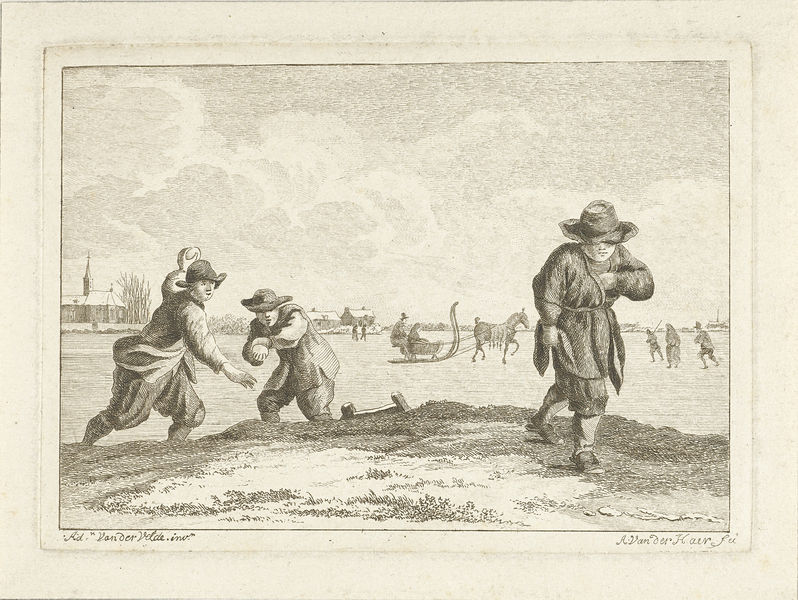
Titel: Sneeuwballengooiers
Künstler: Anthonij van der Haer
Standort: Amsterdam
Institution: Rijksmuseum
Schlagwörter: see, hintergrund, hut, eis, signatur, häuser, kirche, kinder, pferd, jungen, monochrom, winter, druck, druckgrafik, schwarzweiß, schlitten, schneeball, eisläufer, werfen, zugefrorener see